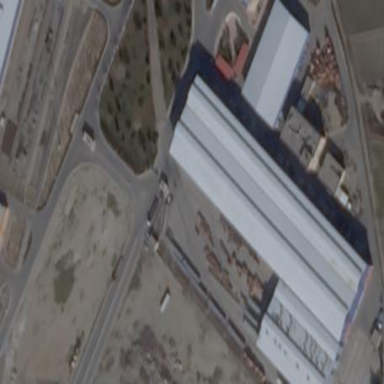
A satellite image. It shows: Industrial building.